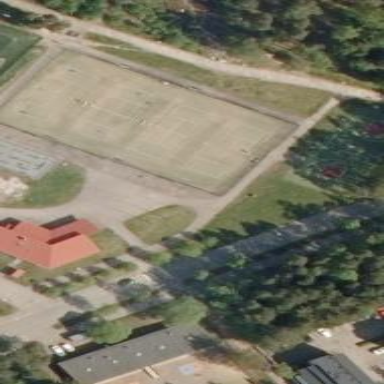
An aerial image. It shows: Tennis court on the leisure land pitch.